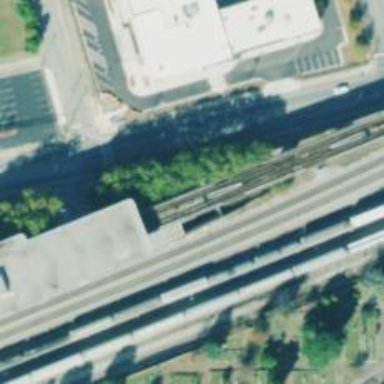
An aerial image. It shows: Bridge with electrified rail.